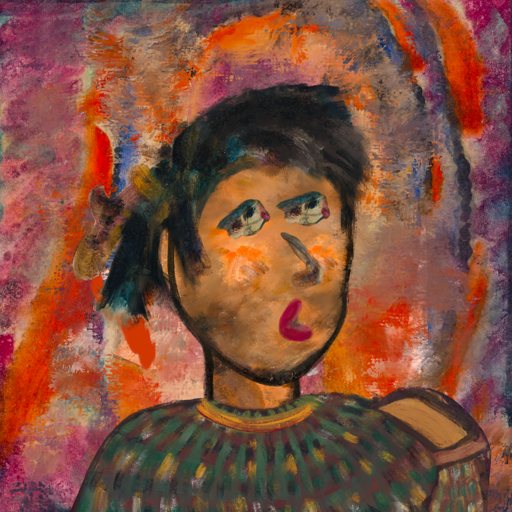
Background: Experience, Head And Neck Side: Gypsy_Queen, Face Side: Pipe, Bust: After_Raid, Hair Side: Pipe, Head Accessory: Blank, Second Necklace: Blank, Necklace: Mother_And_Son_Son, Baby: Blank